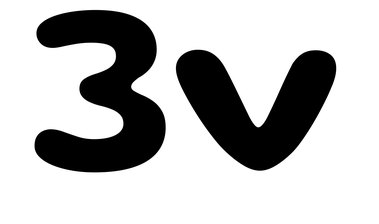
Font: Gluten_SemiBold